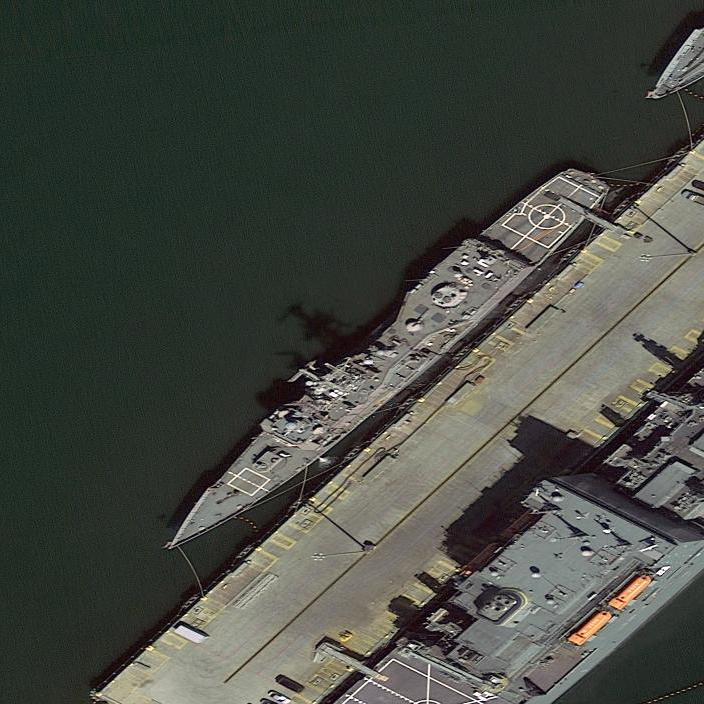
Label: cruiser